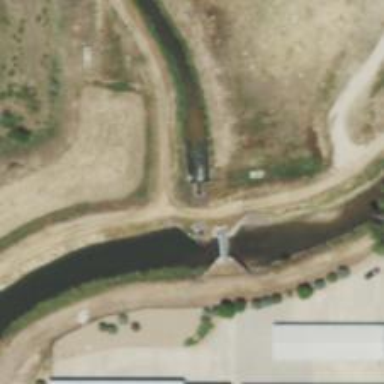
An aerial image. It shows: Culvert tunnel under canal.